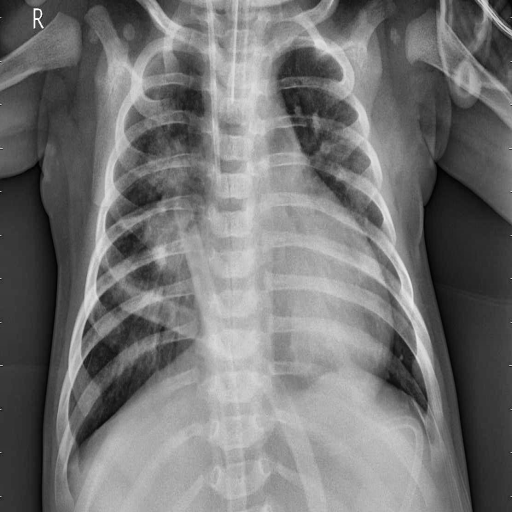
Finding: PNEUMONIA